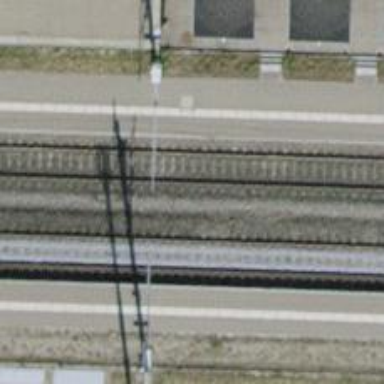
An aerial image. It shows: Railway milestone.